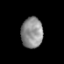
Tissue: prostate
Cell type: Epithelial cells
Senescence score: 0.3302
Nuclear area (px): 647
Mean DAPI intensity: 142.416